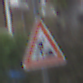
Verkehrszeichen: Arbeitsstelle
Umgebung: Outdoor, Urban
Tageszeit: MorningAfternoon
Wetter: Overcast
Licht: Natural
Jahreszeit: NotSpecified
Kontrast: LowContrast